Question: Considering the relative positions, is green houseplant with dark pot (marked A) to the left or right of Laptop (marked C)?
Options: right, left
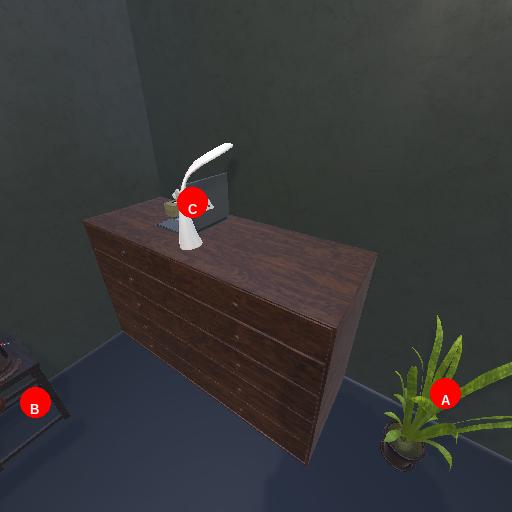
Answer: right